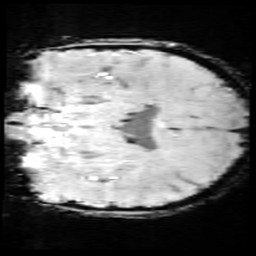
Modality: SWI
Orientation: coronal
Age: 11
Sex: female
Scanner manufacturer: siemens
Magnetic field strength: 3 T
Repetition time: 0.027 s
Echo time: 0.02 s